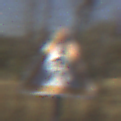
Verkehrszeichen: FussgaengerLinks
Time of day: Midday
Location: Outdoor (Nature)
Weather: Clear
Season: NotSpecified
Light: Natural